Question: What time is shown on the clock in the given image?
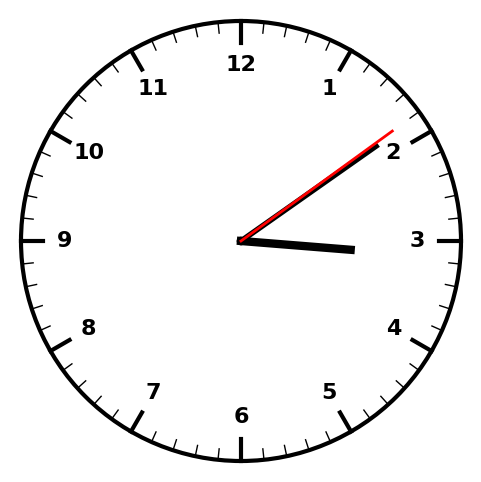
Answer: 03:09:09